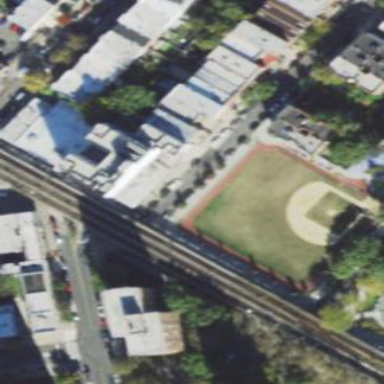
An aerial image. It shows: Baseball or softball pitch for leisure land sports.